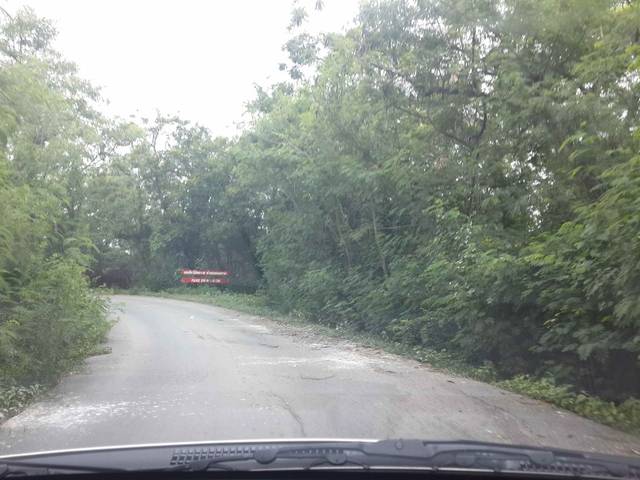
Region: Thailand
Coordinates: 13.867, 100.7